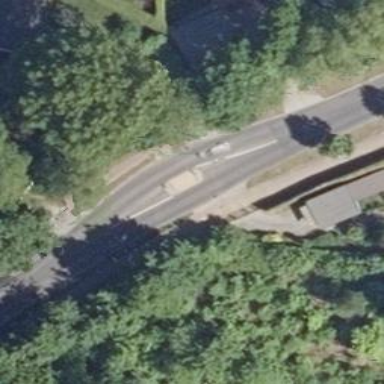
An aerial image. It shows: Traffic calming island.